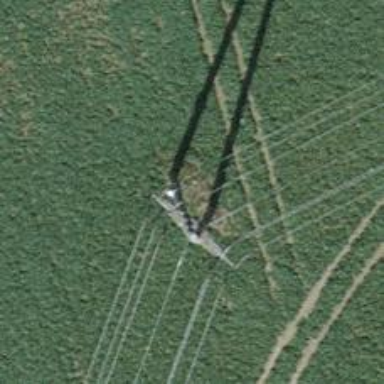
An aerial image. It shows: Power line is depicted.